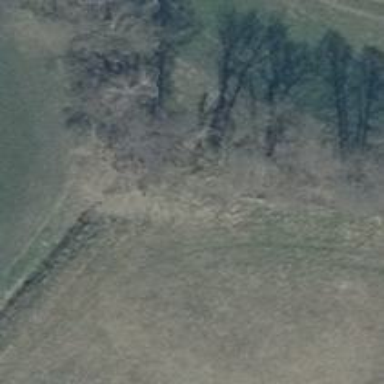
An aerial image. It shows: Row of trees in natural setting.